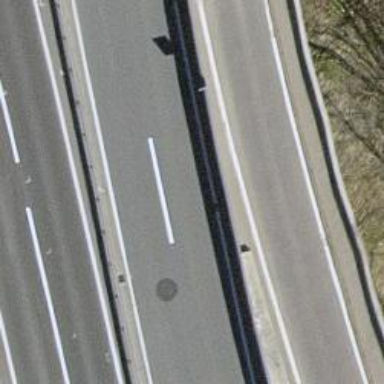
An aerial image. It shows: View of motorway.